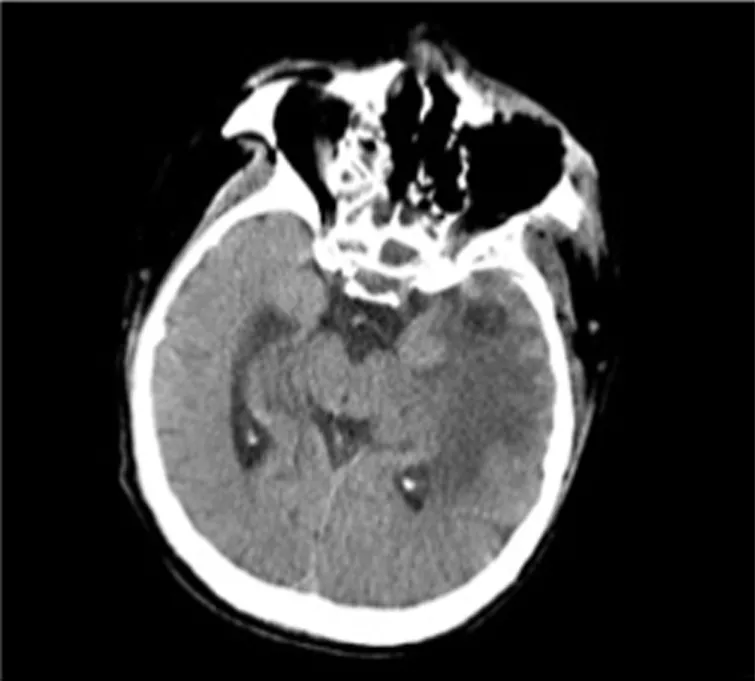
Imaging of the Patient A. Computed tomography scan of the head showed pansinusitis and left orbital necrosis B. Contrast-enhanced computed tomography scan of the head showed cerebral abscess and edema in the left temporal region.
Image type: radiology (ct)